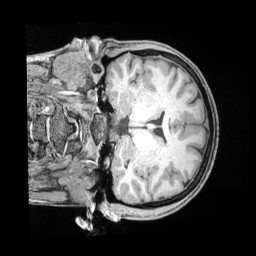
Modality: T1w
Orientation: coronal
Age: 36
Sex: female
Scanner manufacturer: siemens
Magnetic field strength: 3 T
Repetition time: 2 s
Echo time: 0.00211 s